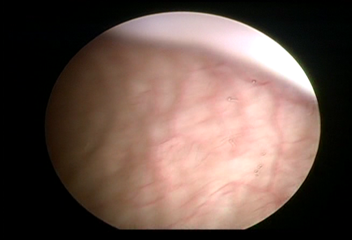
Modality: WLC
Class: Normal mucosa
Bladder cancer association: No